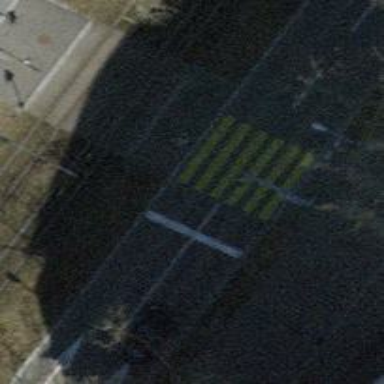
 there are traffic signals and zebra crossing."